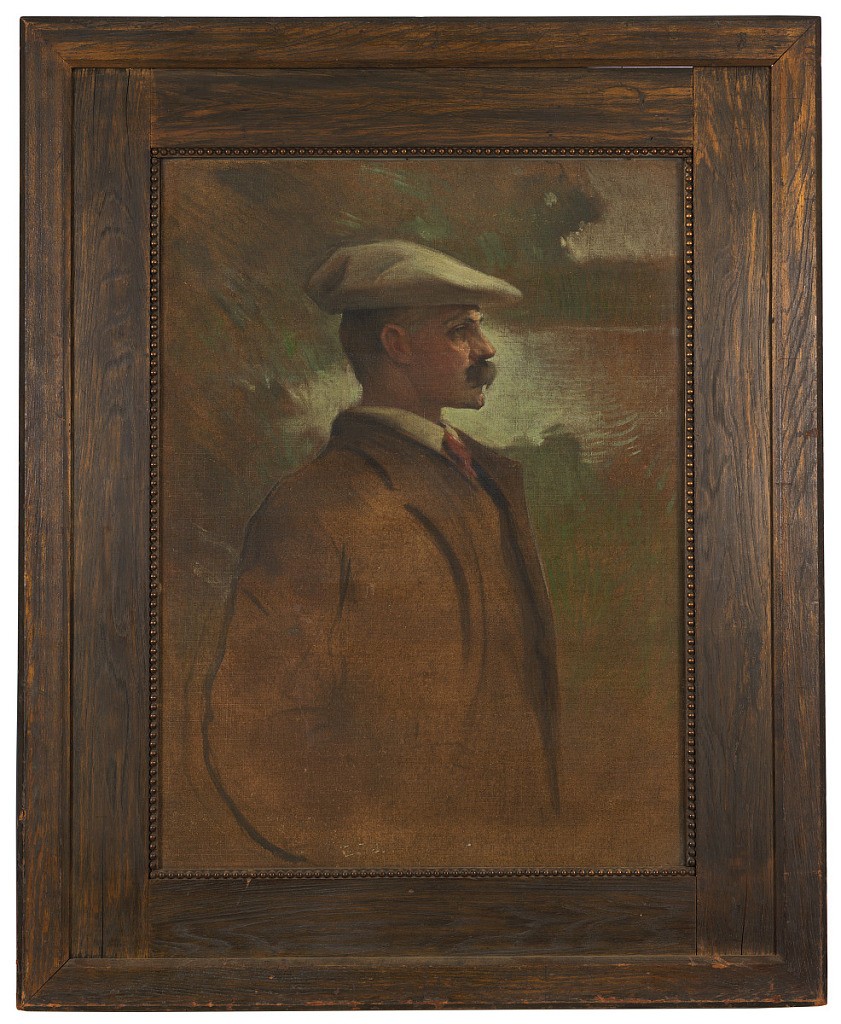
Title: Portrait of George Campbell Cooper
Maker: John White Alexander, American, 1856–1915
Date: before 1902
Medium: Oil on canvas
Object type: Painting
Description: Portrait of George Campbell Cooper